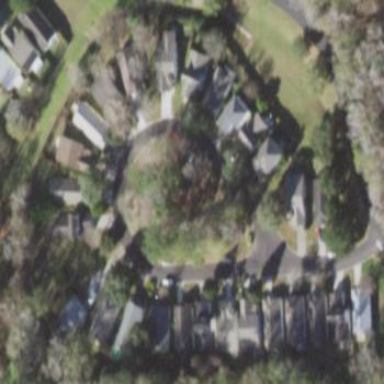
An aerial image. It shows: Residential area consisting of single-family homes.